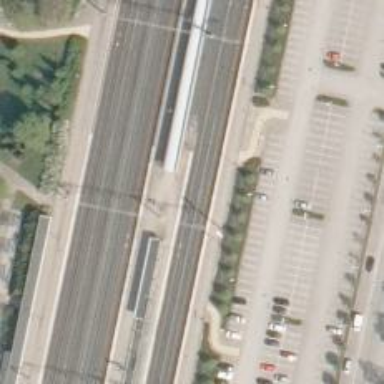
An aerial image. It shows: Railway with continuous electrified contact lines.